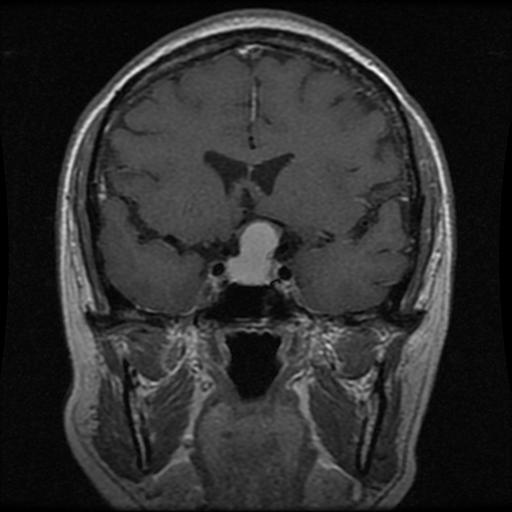
Label: pituitary